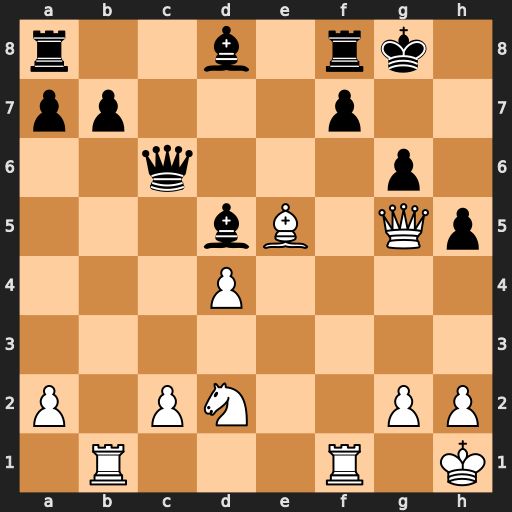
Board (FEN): r2b1rk1/pp3p2/2q3p1/3bB1Qp/3P4/8/P1PN2PP/1R3R1K
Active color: w
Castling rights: -
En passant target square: -
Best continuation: Qh6 Bxg2+ Kg1 f6 Qxg6+